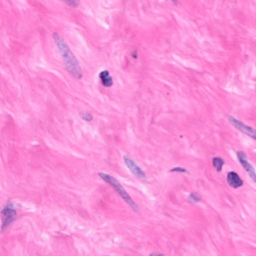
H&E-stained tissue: Breast